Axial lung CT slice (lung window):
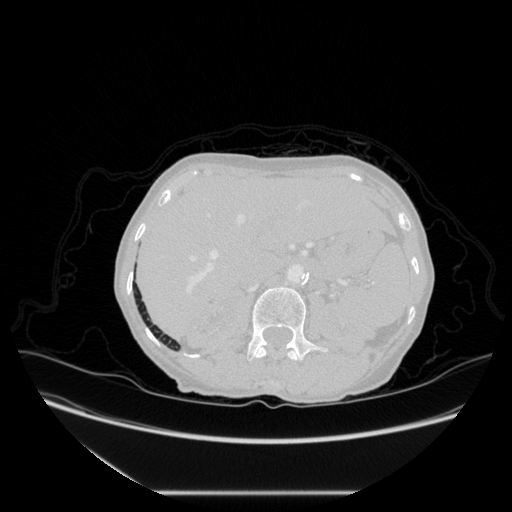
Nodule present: no